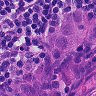
Metastatic tissue present: yes